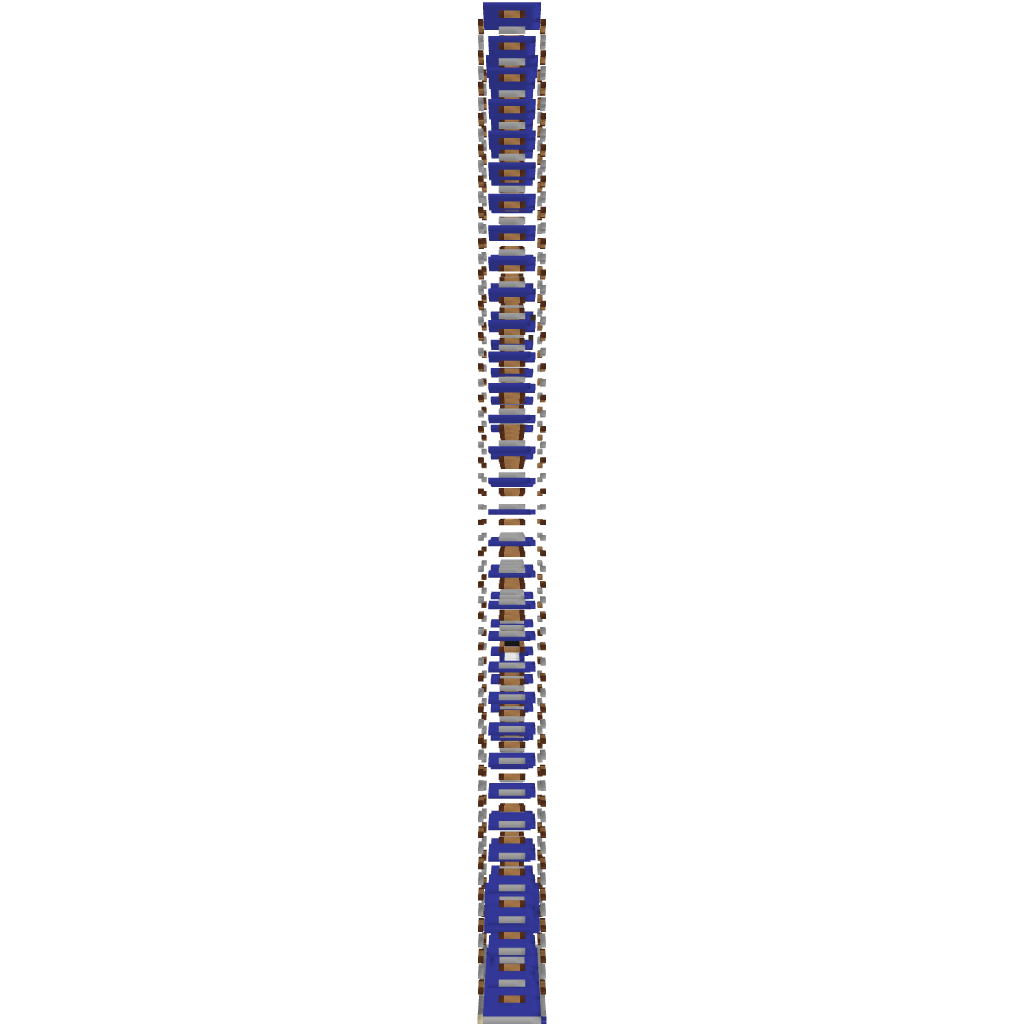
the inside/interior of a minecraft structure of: skyscraper